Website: apple
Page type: account-selection
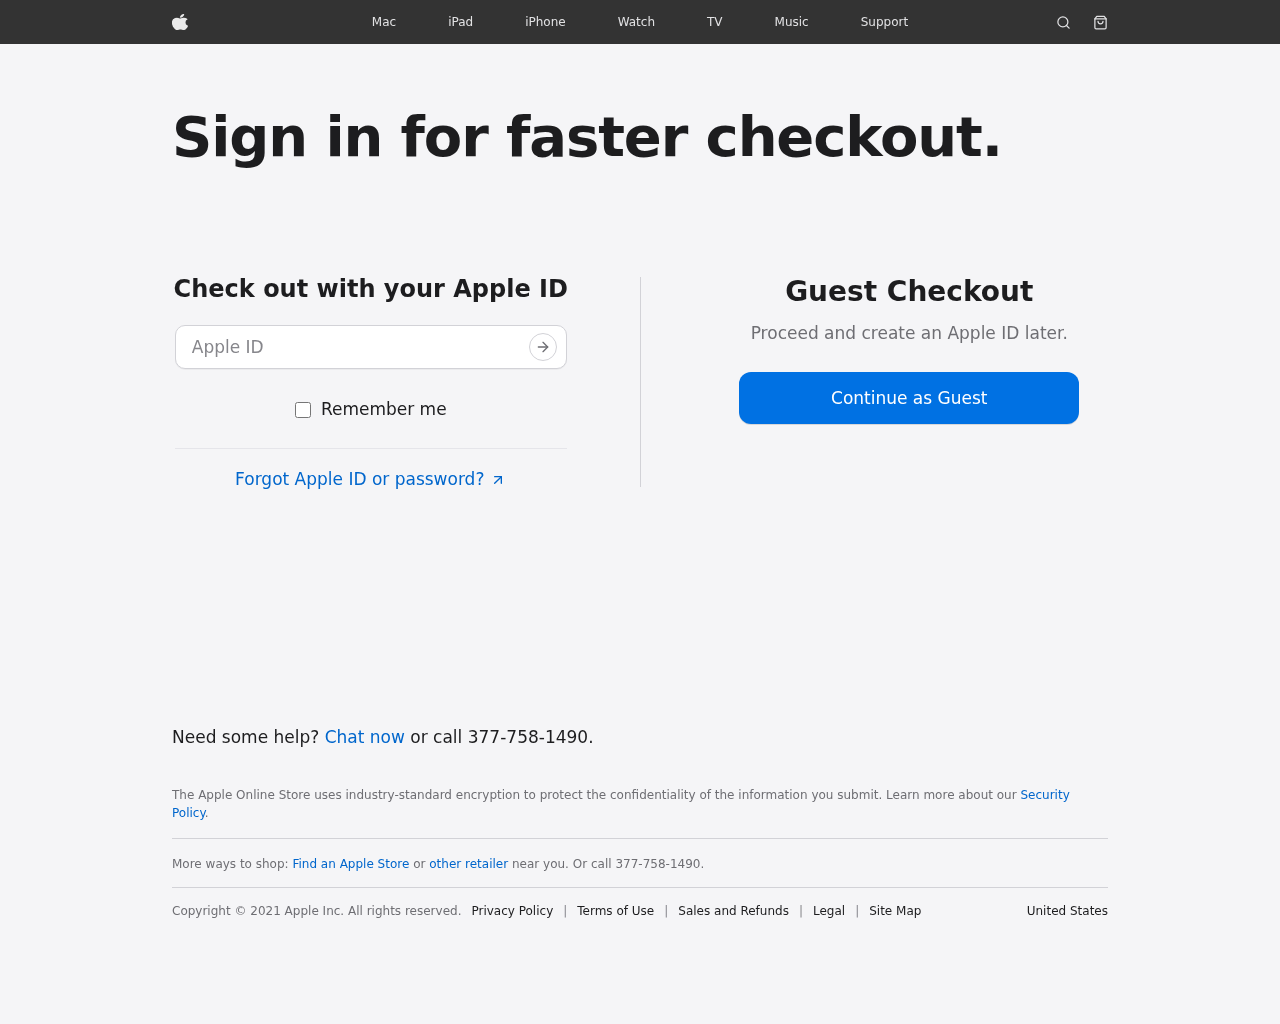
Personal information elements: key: PII_LOGIN_USERNAME
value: sandraclark17